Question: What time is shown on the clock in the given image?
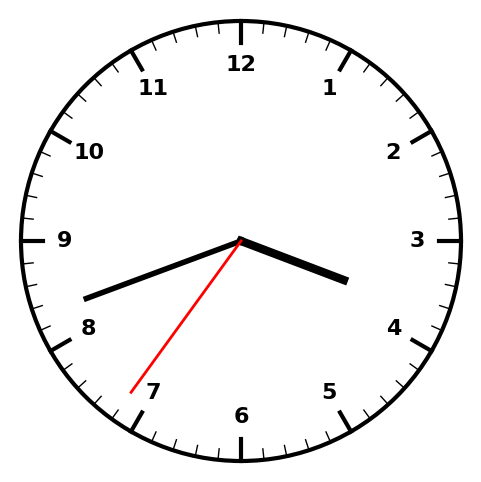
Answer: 03:41:36